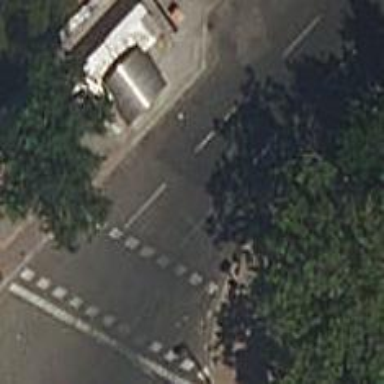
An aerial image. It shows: Road with traffic signals.